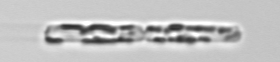
Label: Dactyliosolen_fragilissimus